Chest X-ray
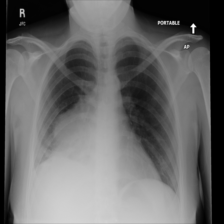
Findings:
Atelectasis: negative
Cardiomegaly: negative
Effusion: negative
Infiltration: negative
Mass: positive
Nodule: negative
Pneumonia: negative
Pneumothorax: negative
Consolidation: negative
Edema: negative
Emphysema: negative
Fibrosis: negative
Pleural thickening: negative
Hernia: negative